Field crop: tomato
Growth stage: 1
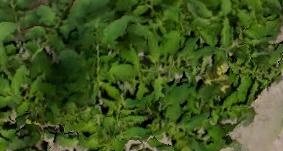
Species: tomato